Field crop: tomato
Growth stage: 1
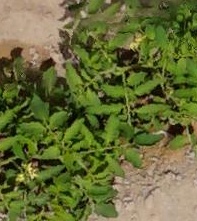
Species: tomato